Question: I am working with Python 3.3 and PyQt 4.10.1. Below figure is from <URL>.
Assume that there are 5 buttons as shown below. When clicked on each, they will change label's text a context that includes their button number. For example, when user clicks on the button with caption "Four" on it, it will change the label to 'You clicked button 'Four''

Instead of creating a signal slot for each of the buttons, a generalised method is created which accepts a paramater and 'partial()' method is used:
'''
...
self.label = QLabel("Click on a button.")
self.button1 = QPushButton("One")
...
self.button5 = QPushButton("Five")
self.connect(self.button1, SIGNAL("clicked()")
, partial(self.anyButton, "One"))
...
self.connect(self.button5, SIGNAL("clicked()")
, partial(self.anyButton, "Five"))
...
def anyButton(self, buttonNumber):
self.label.setText("You clicked button '%s'" % buttonNumber)
'''
Whenever I want to change 'partial(self.anyButton, "One")' to 'self.anyButton("One")', I get an error like below.
'''
Traceback (most recent call last):
File "C:\Users\abdullah\Desktop\test.py", line 47, in <module>
form = Form()
File "C:\Users\abdullah\Desktop\test.py", line 20, in __init__
, self.anyButton("One"))
TypeError: arguments did not match any overloaded call:
QObject.connect(QObject, SIGNAL(), QObject, SLOT(), Qt.ConnectionType=Qt.AutoC
onnection): argument 3 has unexpected type 'NoneType'
QObject.connect(QObject, SIGNAL(), callable, Qt.ConnectionType=Qt.AutoConnecti
on): argument 3 has unexpected type 'NoneType'
QObject.connect(QObject, SIGNAL(), SLOT(), Qt.ConnectionType=Qt.AutoConnection
): argument 3 has unexpected type 'NoneType'
'''
What is the reason for this? Why I cannot directly call the function? Also, why 'partial()' method works?
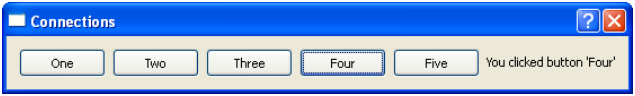
Answer: 'partial' returns you the 'anyButton' where the argument is substituted.
'self.anyButton("One")' gives you the returned by the function.